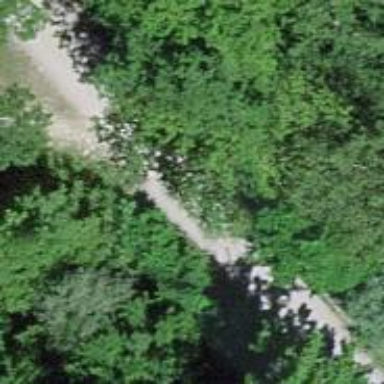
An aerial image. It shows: Track with bridge. The track has grade 2 fine gravel surface.